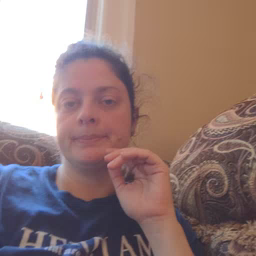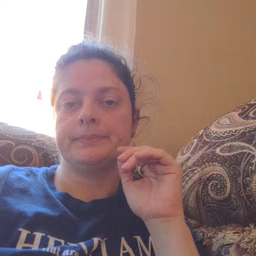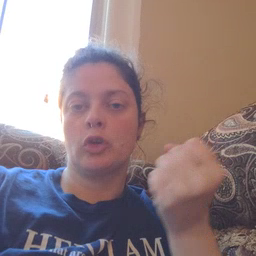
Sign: car